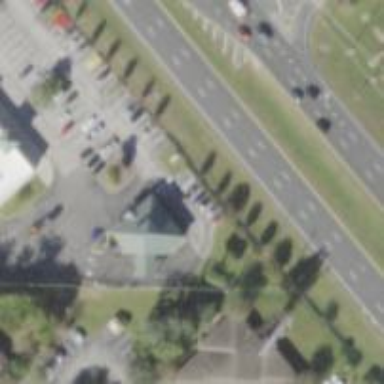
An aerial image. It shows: Parking space is available.